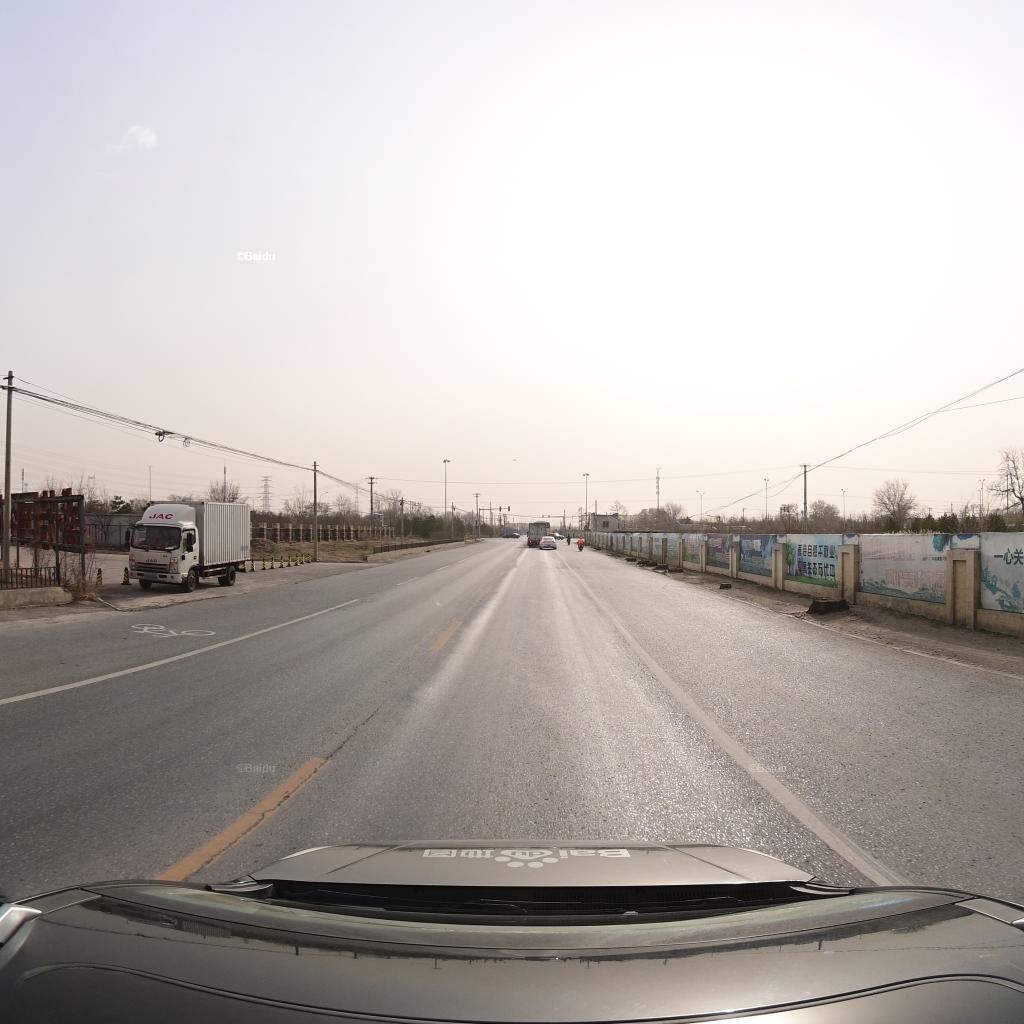
Region: Fengtai
Road damage annotations: longitudinal crack